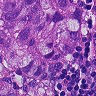
Metastatic tissue present: yes